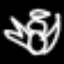
Label: angel